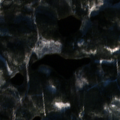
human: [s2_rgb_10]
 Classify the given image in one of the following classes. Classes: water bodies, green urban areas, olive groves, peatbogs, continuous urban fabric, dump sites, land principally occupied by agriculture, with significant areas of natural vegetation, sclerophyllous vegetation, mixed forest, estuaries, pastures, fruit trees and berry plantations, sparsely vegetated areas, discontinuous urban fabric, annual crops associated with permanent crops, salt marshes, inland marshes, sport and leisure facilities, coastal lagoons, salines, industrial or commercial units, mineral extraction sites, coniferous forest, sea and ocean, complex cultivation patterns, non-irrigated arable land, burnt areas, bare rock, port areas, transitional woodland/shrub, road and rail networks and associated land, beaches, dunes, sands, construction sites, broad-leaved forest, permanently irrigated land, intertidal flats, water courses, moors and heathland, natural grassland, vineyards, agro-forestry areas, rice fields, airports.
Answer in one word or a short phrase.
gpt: coniferous forest, mixed forest